“辛普森(Simpson)公式”给出了求几何体体积的一种估算方法：几何体的体积$V$等于其上底面的面积$S$、中截面（过高的中点且平行于底面的截面）的面积$S_0$的4倍、下底面的面积$S'$之和乘以高$h$的六分之一，即$V=\dfrac{1}{6}h(S+4S_0+S')$.我们把所有顶点都在两个平行平面内的多面体称为拟柱体.在这两个平行平面内的面叫作拟柱体的底面，其余各面叫作拟柱体的侧面.中国古代名词“刍童”（原来是草堆的意思）就是指上下底面皆为矩形的拟柱体.已知某“刍童”的尺寸如图所示，且体积为$\dfrac{106}{3}$，则它的高为（  ）

\noindent A. $\dfrac{53}{15}$ \qquad B. $\dfrac{53}{12}$ \qquad C. $\dfrac{53}{9+3\sqrt{2}}$ \qquad D. $4$
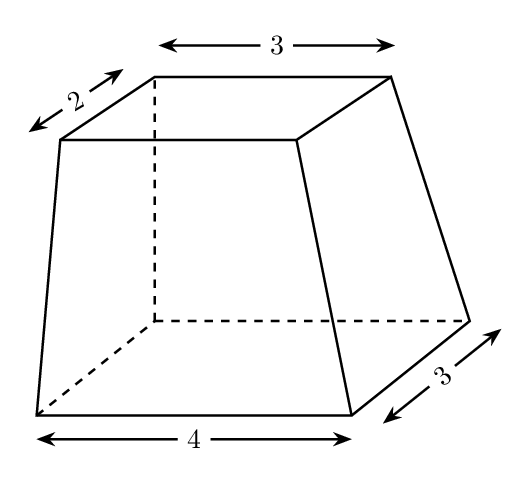
【解答】
\noindent 【答案】D

\vspace{5pt}
\noindent 【分析】求出上下底面积和中截面面积，代入公式即可求出高.

\vspace{5pt}
\noindent 【详解】上底面$S=3\times 2=6$，下底面$S'=3\times 4=12$，

\noindent 所以中截面是过高的中点，且平行于底面的截面，其中$A,B,C,D$分别是对应棱上的中点，如图所示，

\noindent 根据中位线定理得$DC=BA=\dfrac{1}{2}\times (3+4)=\dfrac{7}{2}$，$BC=AD=\dfrac{1}{2}\times (3+2)=\dfrac{5}{2}$，

\noindent 所以$S_0=\dfrac{7}{2}\times \dfrac{5}{2}=\dfrac{35}{4}$，

\noindent $\therefore \left(6+12+4\times \dfrac{35}{4}\right)\times \dfrac{1}{6}h=\dfrac{106}{3}$，解得$h=4$，

\noindent 故选：D.

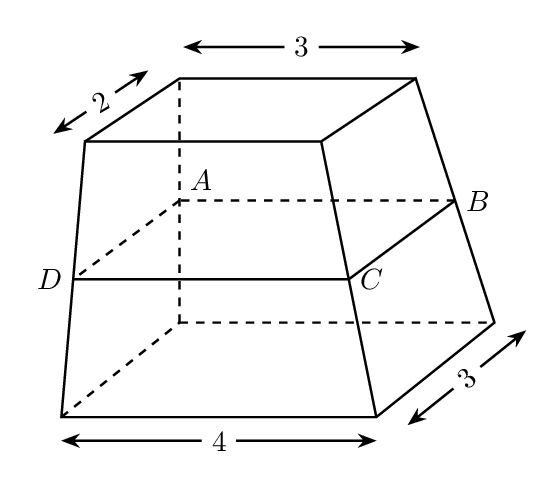